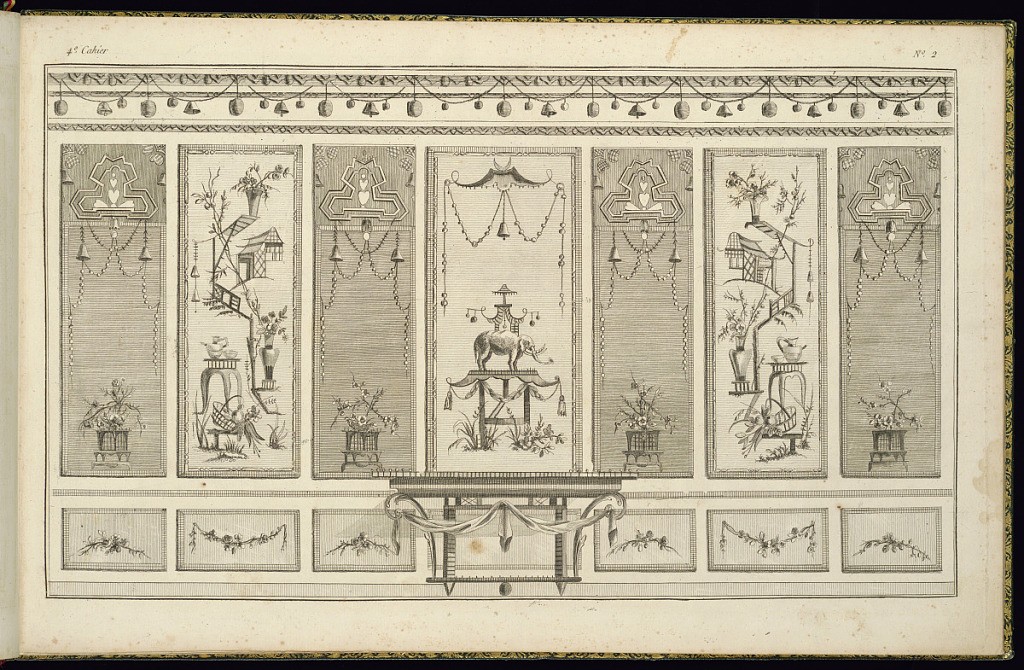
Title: Interior Wall Elevation with a Console Table
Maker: Pierre Ranson, French, 1736–1786
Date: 1779–84
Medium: Etching and engraving on laid paper
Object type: Print
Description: A design for an interior wall featuring ornately painted panels and a console table decorated with ‘'chinoiseries'' motifs (European decorative arts and architectural style inspired by fanciful ideas of China and East Asia). The panels feature fantastical canopied structures and buildings, vases, jugs, bowls, flowers, bells, baskets, tables, stands, hearts, festoons of beads, leaves, crescent moon, foliate branches, tassels, and an elephant. The plate is numbered.